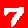
Digit: 7